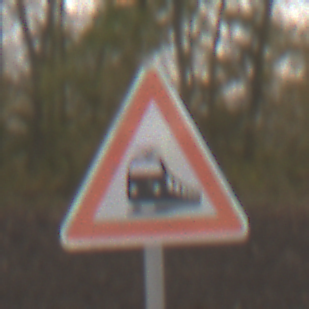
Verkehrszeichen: Bahnuebergang
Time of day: MorningAfternoon
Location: Outdoor (Nature)
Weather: Overcast
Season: NotSpecified
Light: Natural